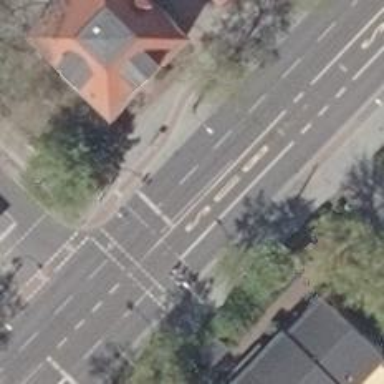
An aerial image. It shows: Tram stop.